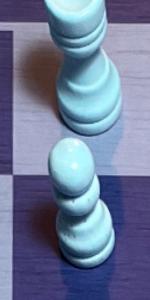
Label: Pawn_White